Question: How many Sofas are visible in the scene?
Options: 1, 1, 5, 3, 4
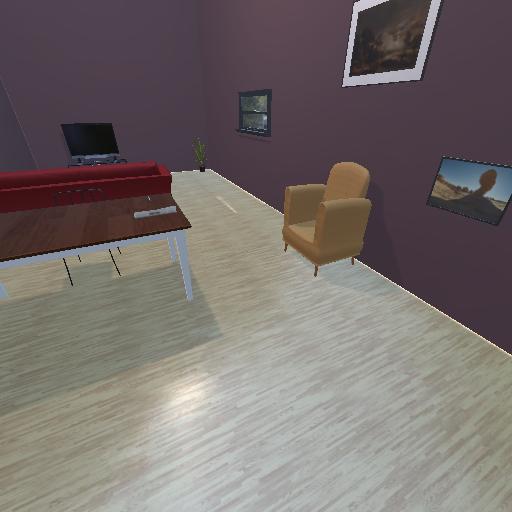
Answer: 1